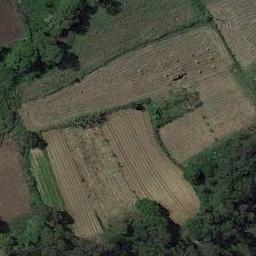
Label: terrace